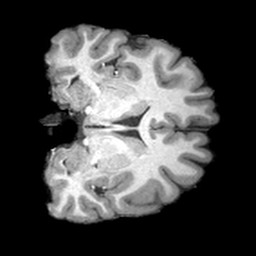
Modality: T1w
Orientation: coronal
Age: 20
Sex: female